Question: I'm having a lot of trouble finding out information on this, but essentially too much data is being sent due to relationships within the entity framework definition. I have a few tables, but the important one is this: Application & Owner. There is a one (Application) to many (Owner) relationship here due to foreign key constraints in the database. (See Below)

Here's the issue: When I attempt to return a single Owner object all of the Application data is sent out in the XML as well, but I don't want any of this to be sent out. Conversely, I want to be able to create a operation that has the ability to not include the owner information when Application data is sent out (although this isn't nearly as big of a deal).
I would like to maintain the FK constraint and the relationship, but limit the data that the WCF service is returning, but am running into a wall here. What do I need to modify to make this work.
Here's the code to get an Owner object:
Interface:
'''
[OperationContract]
[WebGet(UriTemplate = "Apps/{id}/{ownernum}", BodyStyle = WebMessageBodyStyle.Bare)]
[Description("Gets specific owner information from the database using an appid and owner number")]
Owner GetOwnerInfo(string id, string ownernum);
'''
Implementation (removed validation & other superfluous code):
'''
public Owner GetOwnerInfo(string id, string ownernum)
{
...
Owner owner = entities.Owners.SingleOrDefault(o => o.AppId == appId && o.OwnerNumber == ownerNumber);
if (owner != null)
{
logger.Info("Owner {0} from application id {1} sent via HTTP GET", ownerNumber, appId);
return owner;
}
else
{
logger.Warn("Cannot find owner {0} from application id {1}", ownerNumber, appId);
throw new WebFaultException<string>(string.Format("Cannot find Owner {0} from AppId {1}", ownerNumber, appId), HttpStatusCode.NotFound);
}
...
}
'''
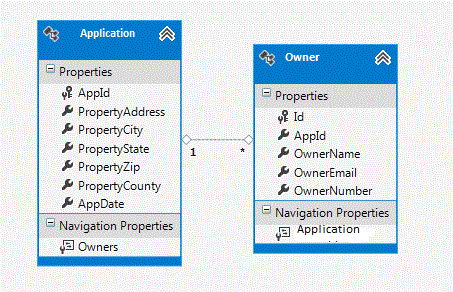
Answer: The reality is that you shouldn't be sending EF objects over a WCF service anyways. In fact, of the time, they won't serialize at all due to the circular reference (not sure how you got around that one).
Regardless, the real solution is to create a 'DataContract' with the data you want to send over the wire, then write a translation function between that and your EF object.
Then the only objects your WCF service sends are the Data Contract objects, and you control what is/isn't sent.